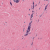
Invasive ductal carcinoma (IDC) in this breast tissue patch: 1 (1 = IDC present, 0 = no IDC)